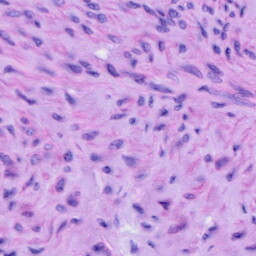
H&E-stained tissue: Cervix